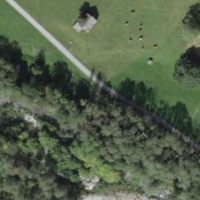
EUNIS habitat code: 24
Species observed at this site:
Cinclus cinclus